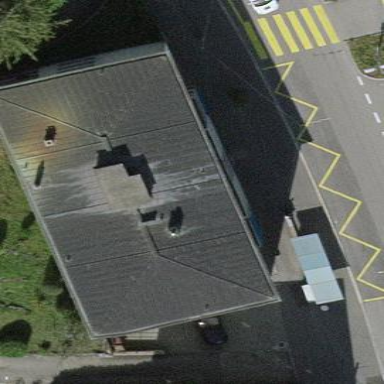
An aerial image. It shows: Apartment building with hipped roof.